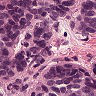
Metastatic tissue present: yes